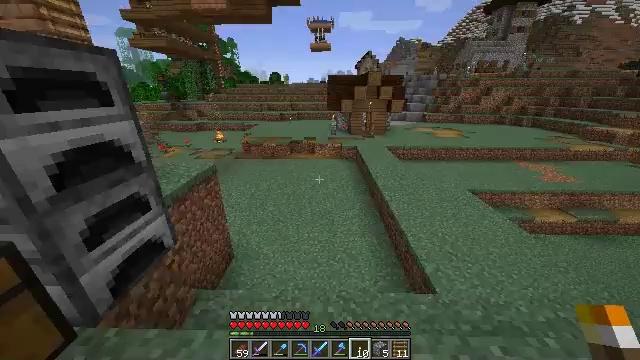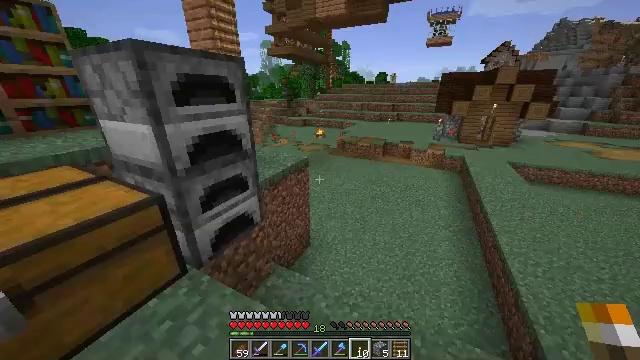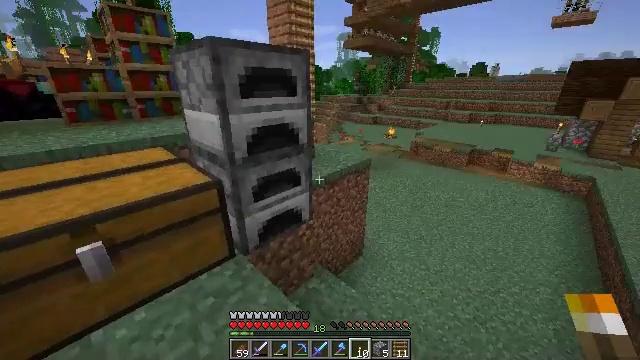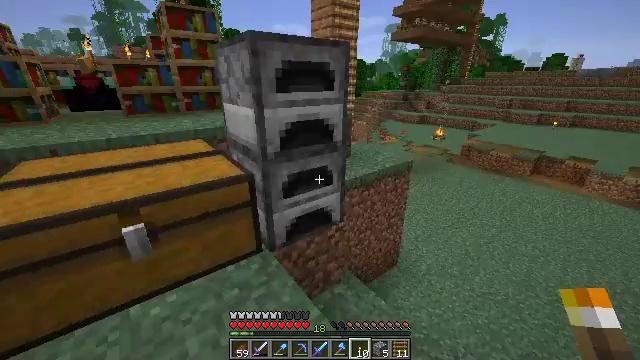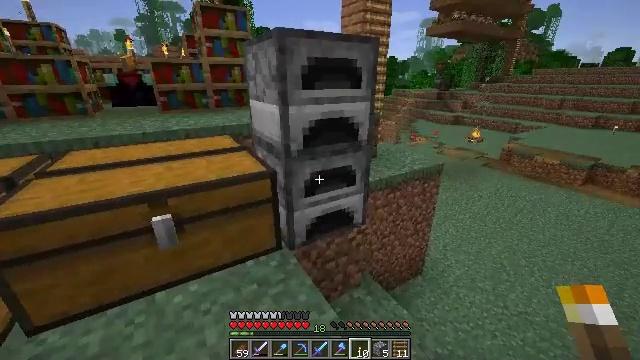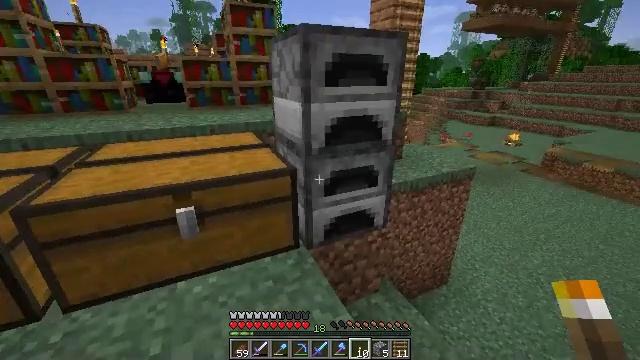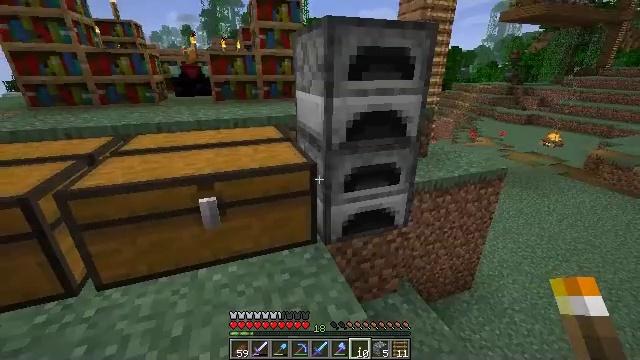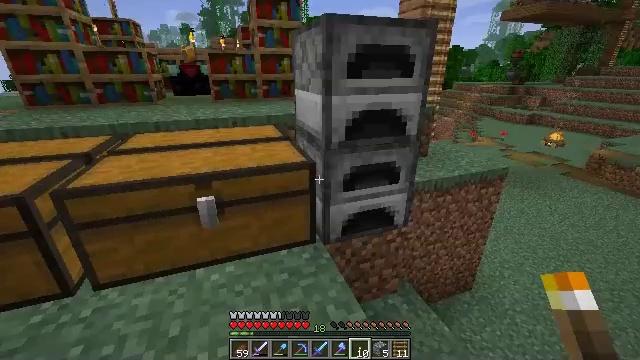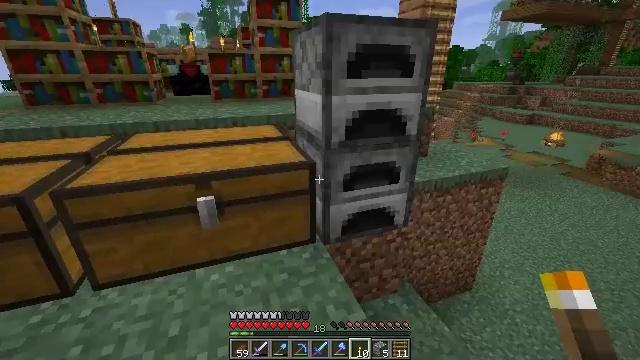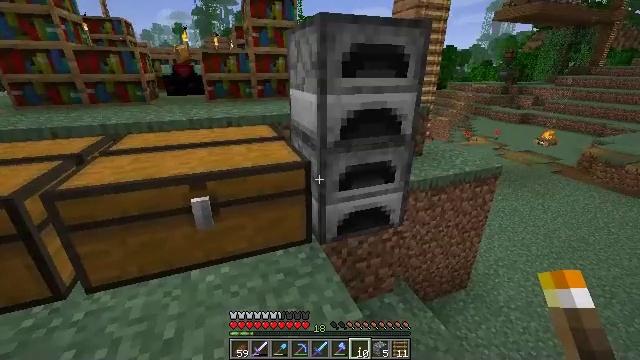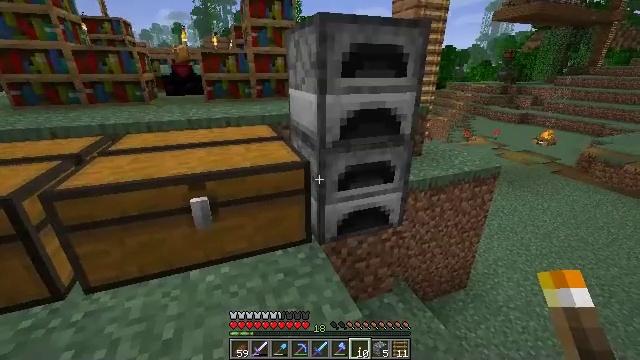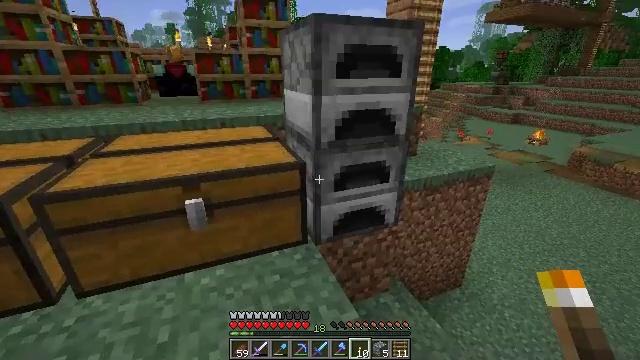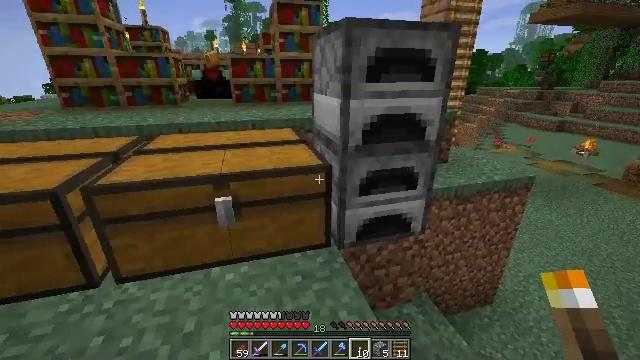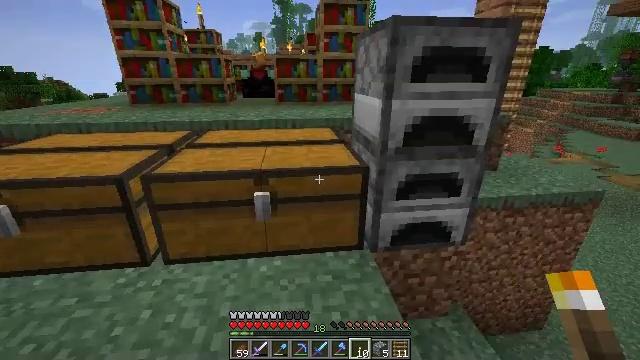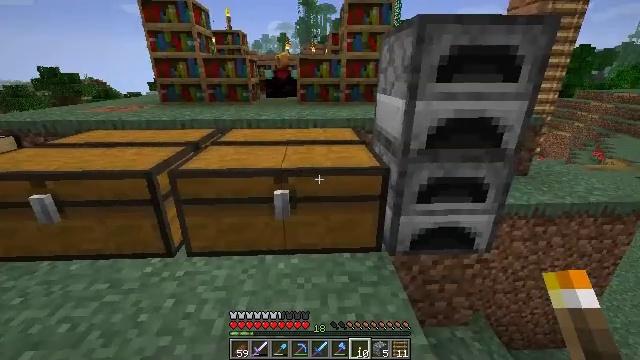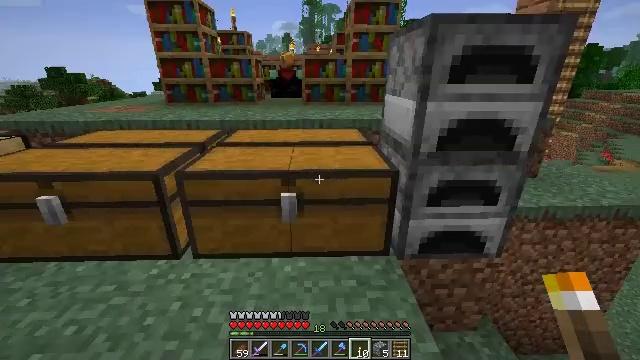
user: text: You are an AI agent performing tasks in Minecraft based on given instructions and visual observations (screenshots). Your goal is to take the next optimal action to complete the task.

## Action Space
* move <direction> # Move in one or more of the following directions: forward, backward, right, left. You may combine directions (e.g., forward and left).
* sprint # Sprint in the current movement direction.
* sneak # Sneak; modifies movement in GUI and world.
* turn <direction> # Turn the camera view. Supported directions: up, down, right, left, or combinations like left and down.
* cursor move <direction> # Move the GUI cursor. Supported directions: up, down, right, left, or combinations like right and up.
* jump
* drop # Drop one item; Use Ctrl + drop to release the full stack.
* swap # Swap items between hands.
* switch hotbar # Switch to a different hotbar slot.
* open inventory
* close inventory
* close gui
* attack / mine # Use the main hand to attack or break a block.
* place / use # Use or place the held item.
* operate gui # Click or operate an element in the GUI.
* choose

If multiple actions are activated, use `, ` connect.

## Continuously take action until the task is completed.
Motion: motion action
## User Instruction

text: Smash the furnace to retrieve it.
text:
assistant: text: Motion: turn left
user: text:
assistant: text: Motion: turn left
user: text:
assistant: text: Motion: turn left
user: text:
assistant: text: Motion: turn left
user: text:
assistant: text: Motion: turn left
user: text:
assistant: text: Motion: turn left
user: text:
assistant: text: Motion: no_op
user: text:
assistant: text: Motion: no_op
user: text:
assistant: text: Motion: turn right
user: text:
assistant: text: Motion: no_op
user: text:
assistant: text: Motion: turn right
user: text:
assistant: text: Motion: turn left
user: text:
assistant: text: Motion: turn left
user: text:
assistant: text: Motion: turn left
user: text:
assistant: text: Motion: move forward and move left
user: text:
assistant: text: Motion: move forward and move left
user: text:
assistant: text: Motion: move forward and move left
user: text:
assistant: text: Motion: move forward and move left
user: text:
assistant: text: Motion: move forward and move left
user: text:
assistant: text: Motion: no_op
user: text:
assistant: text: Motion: no_op
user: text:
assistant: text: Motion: no_op
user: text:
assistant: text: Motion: no_op
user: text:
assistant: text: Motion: no_op
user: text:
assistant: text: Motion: no_op
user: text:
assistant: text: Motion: no_op
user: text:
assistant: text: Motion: move forward
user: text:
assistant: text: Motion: move forward, turn left and down
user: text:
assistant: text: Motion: move forward, turn left and down
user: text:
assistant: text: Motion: move forward, turn left and down